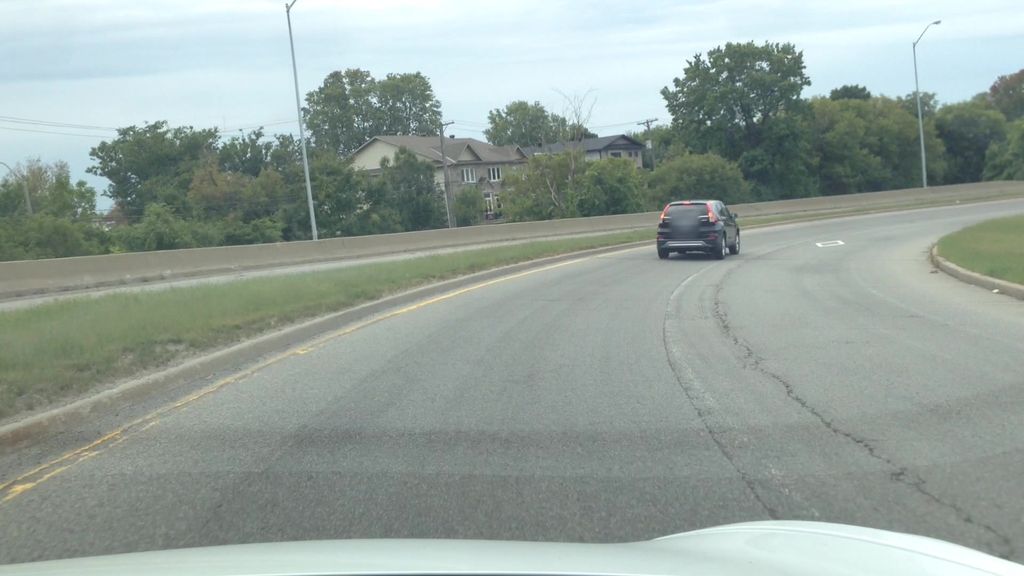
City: ottawa-gatineau